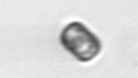
Label: Thalassiosira